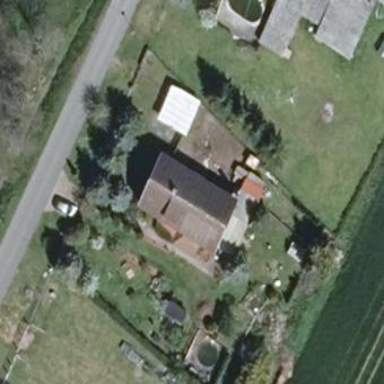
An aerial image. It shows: House with flat roof.